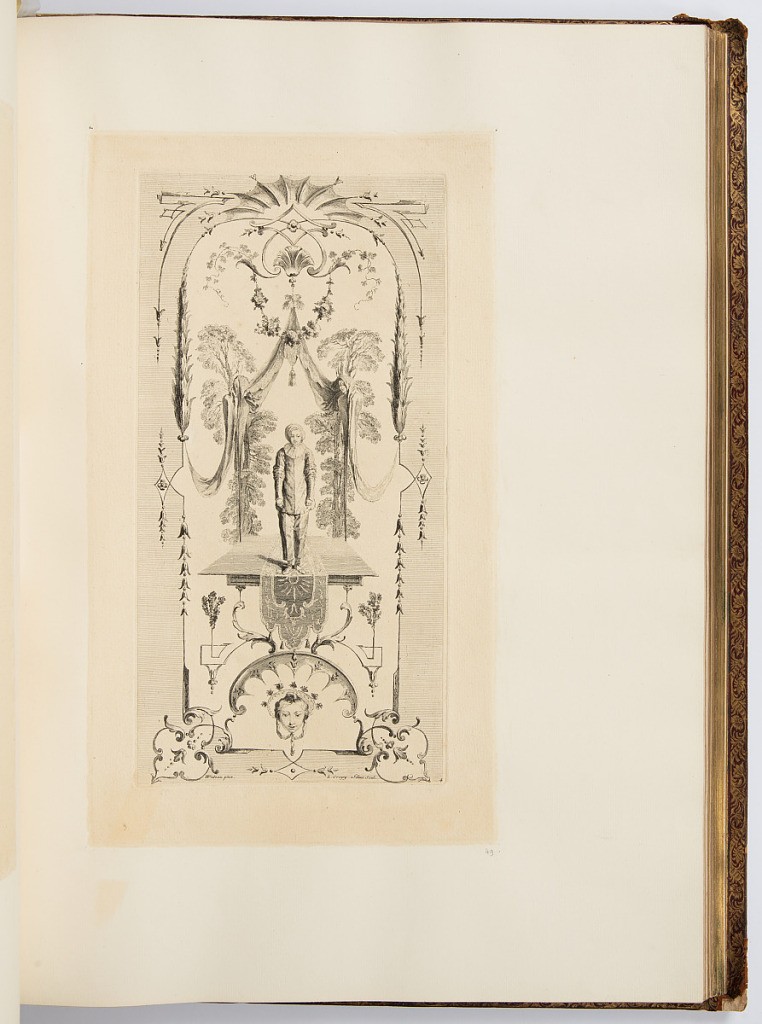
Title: Design for a Fan Leaf
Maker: Antoine Watteau, French, 1684–1721
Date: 1723-1735
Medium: Etching on laid paper
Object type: Bound print
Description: Sheet of arabesque ornament for a fan leaf. The design features the Commedia dell'arte figure, Pierrot, standing under a baldachin of drapery in a landscape. Other decorative motifs of the design include an exotic carpet, garlands, cartouches, scrolls, acanthus leaves, and a theatrical mascaron. The plate is signed and numbered.